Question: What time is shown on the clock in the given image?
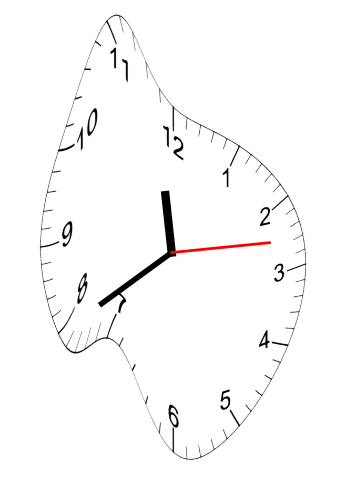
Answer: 11:39:13